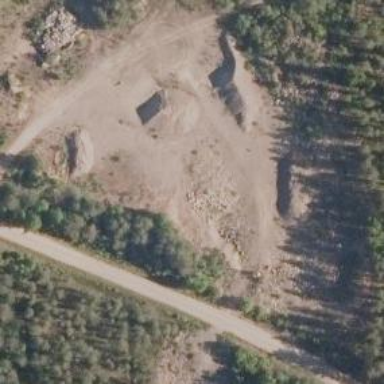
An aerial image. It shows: Quarry area where gravel is extracted.